Aerial crown-view tile of a tropical tree (Barro Colorado Island, Panama), acquired 20240918:
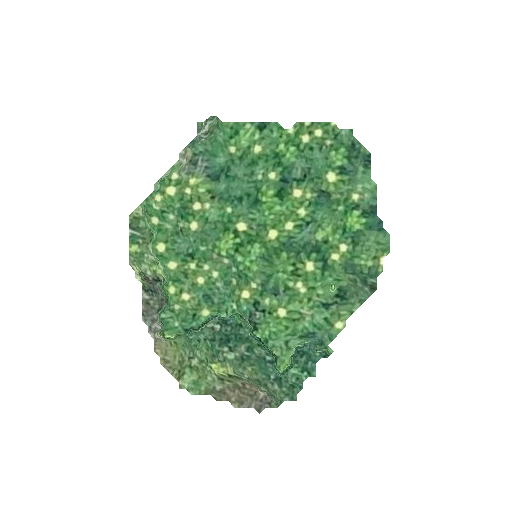
Species: Zanthoxylum ekmanii
GBIF accepted scientific name: Zanthoxylum ekmanii
Crown area: 87.504 m²